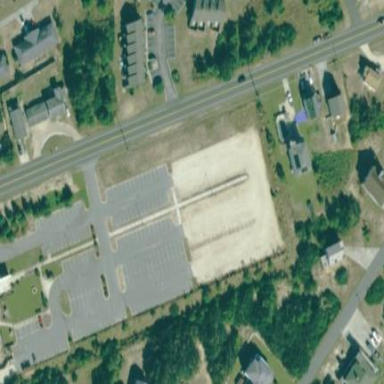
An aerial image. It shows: Unpaved parking area.